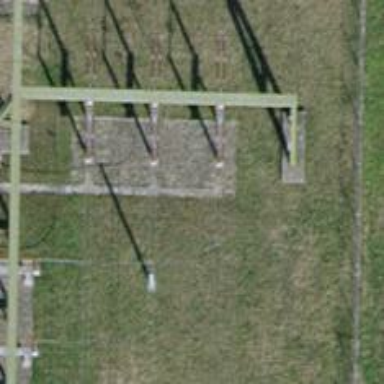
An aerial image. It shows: Busbar power line.